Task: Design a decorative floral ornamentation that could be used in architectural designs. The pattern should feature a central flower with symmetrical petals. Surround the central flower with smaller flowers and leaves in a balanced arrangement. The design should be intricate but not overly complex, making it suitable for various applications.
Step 821:
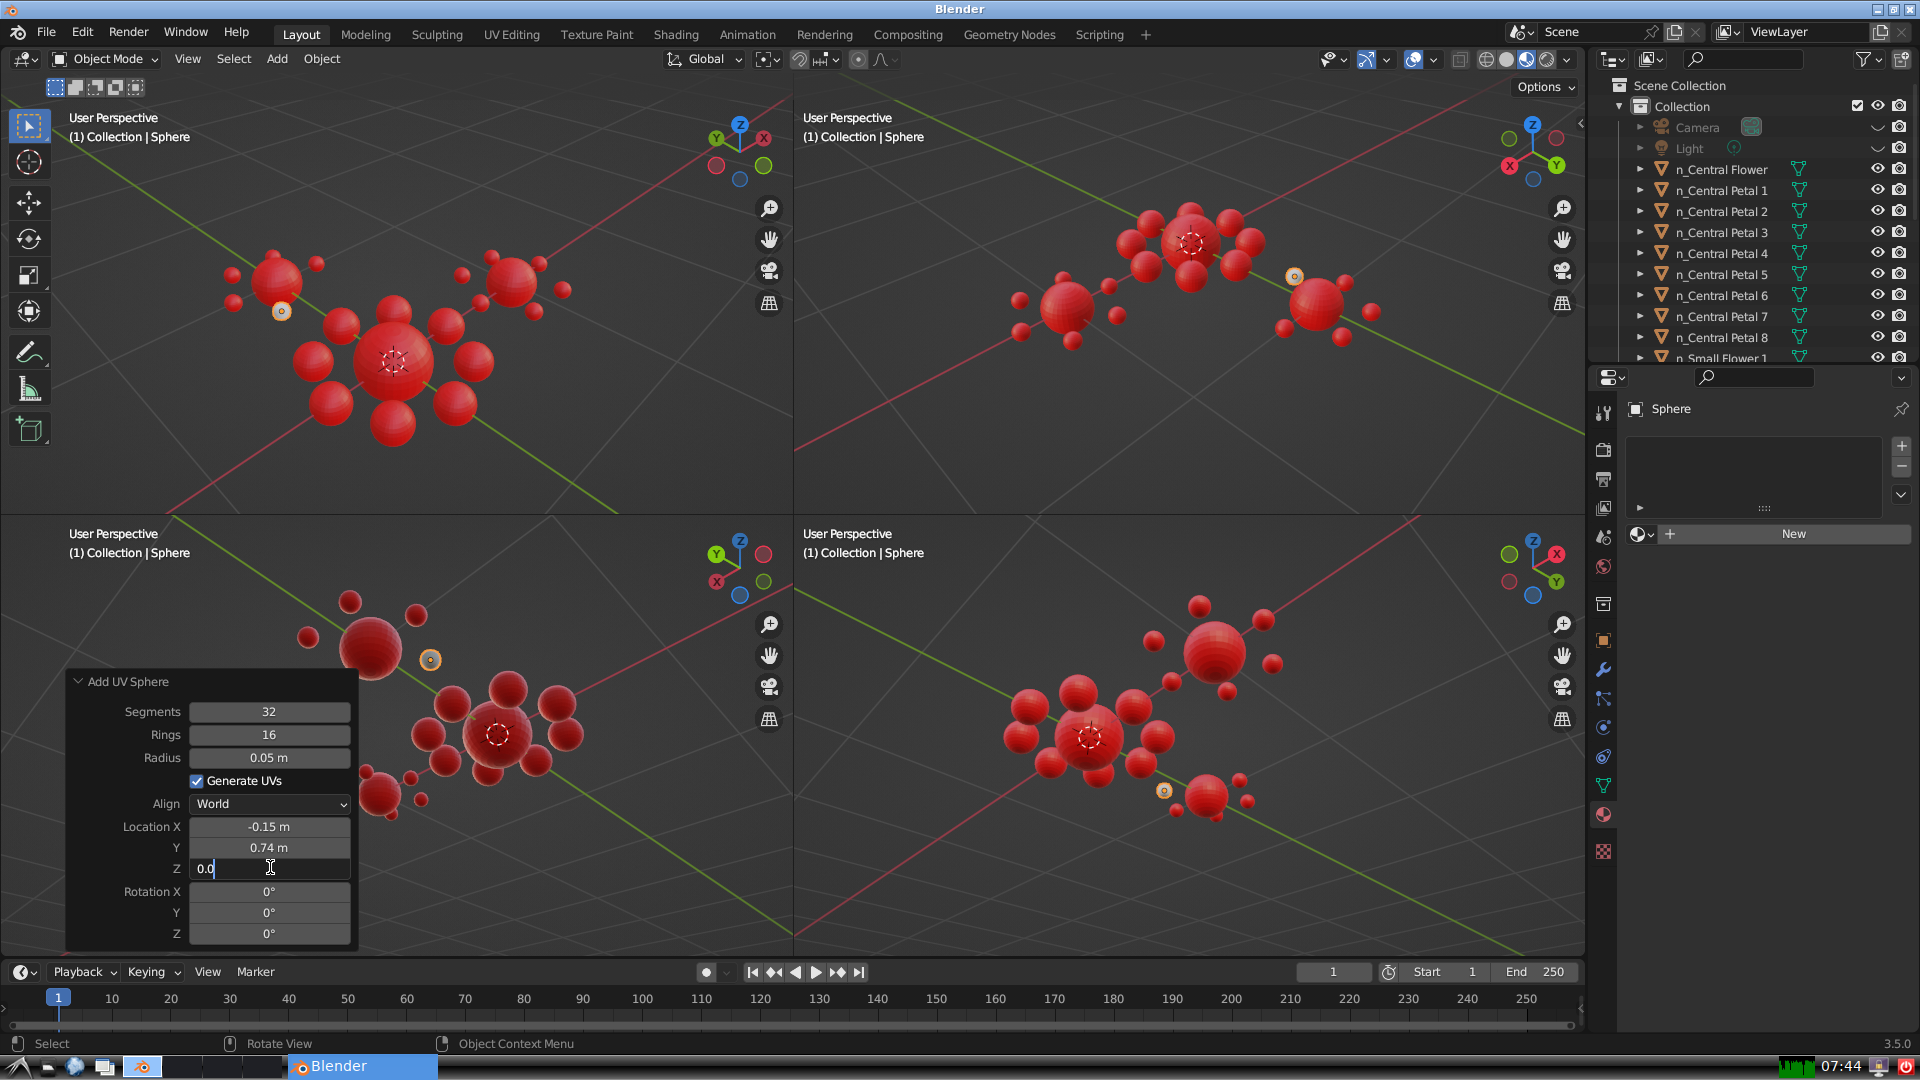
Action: {"key_press": ['Return']}